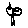
Label: tree